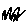
Label: zigzag